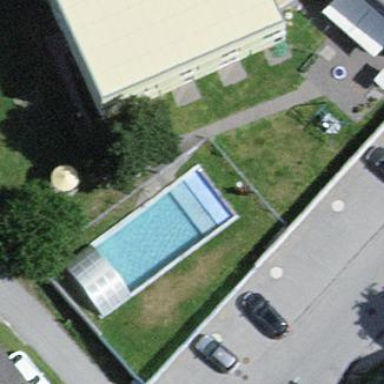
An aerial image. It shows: Swimming pool located in leisure land.